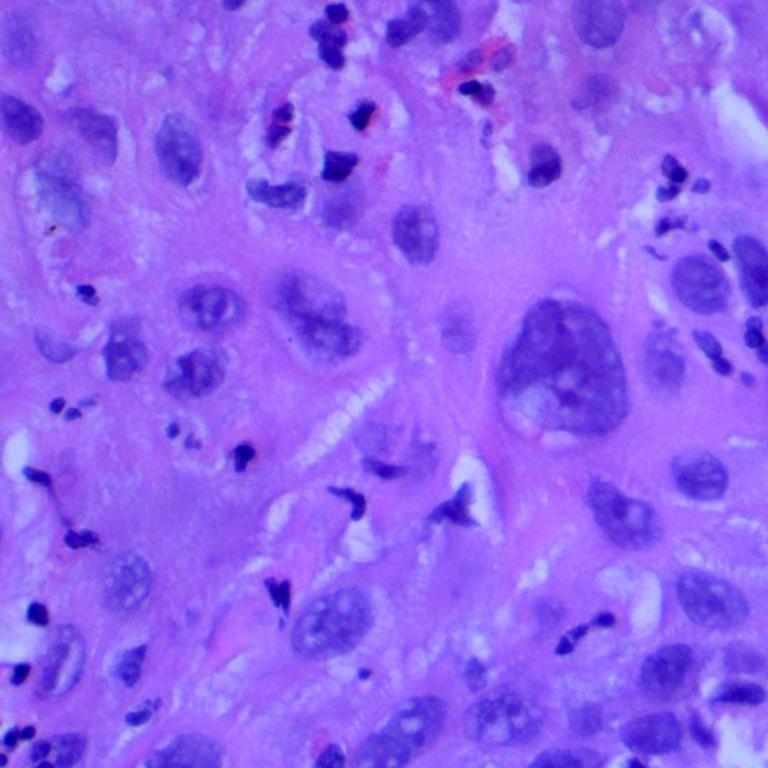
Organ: lung
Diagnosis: squamous carcinomas